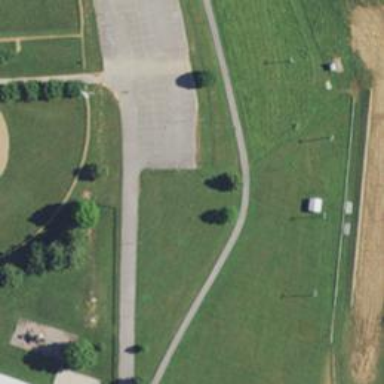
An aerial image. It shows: Disc golf basket.